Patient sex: F
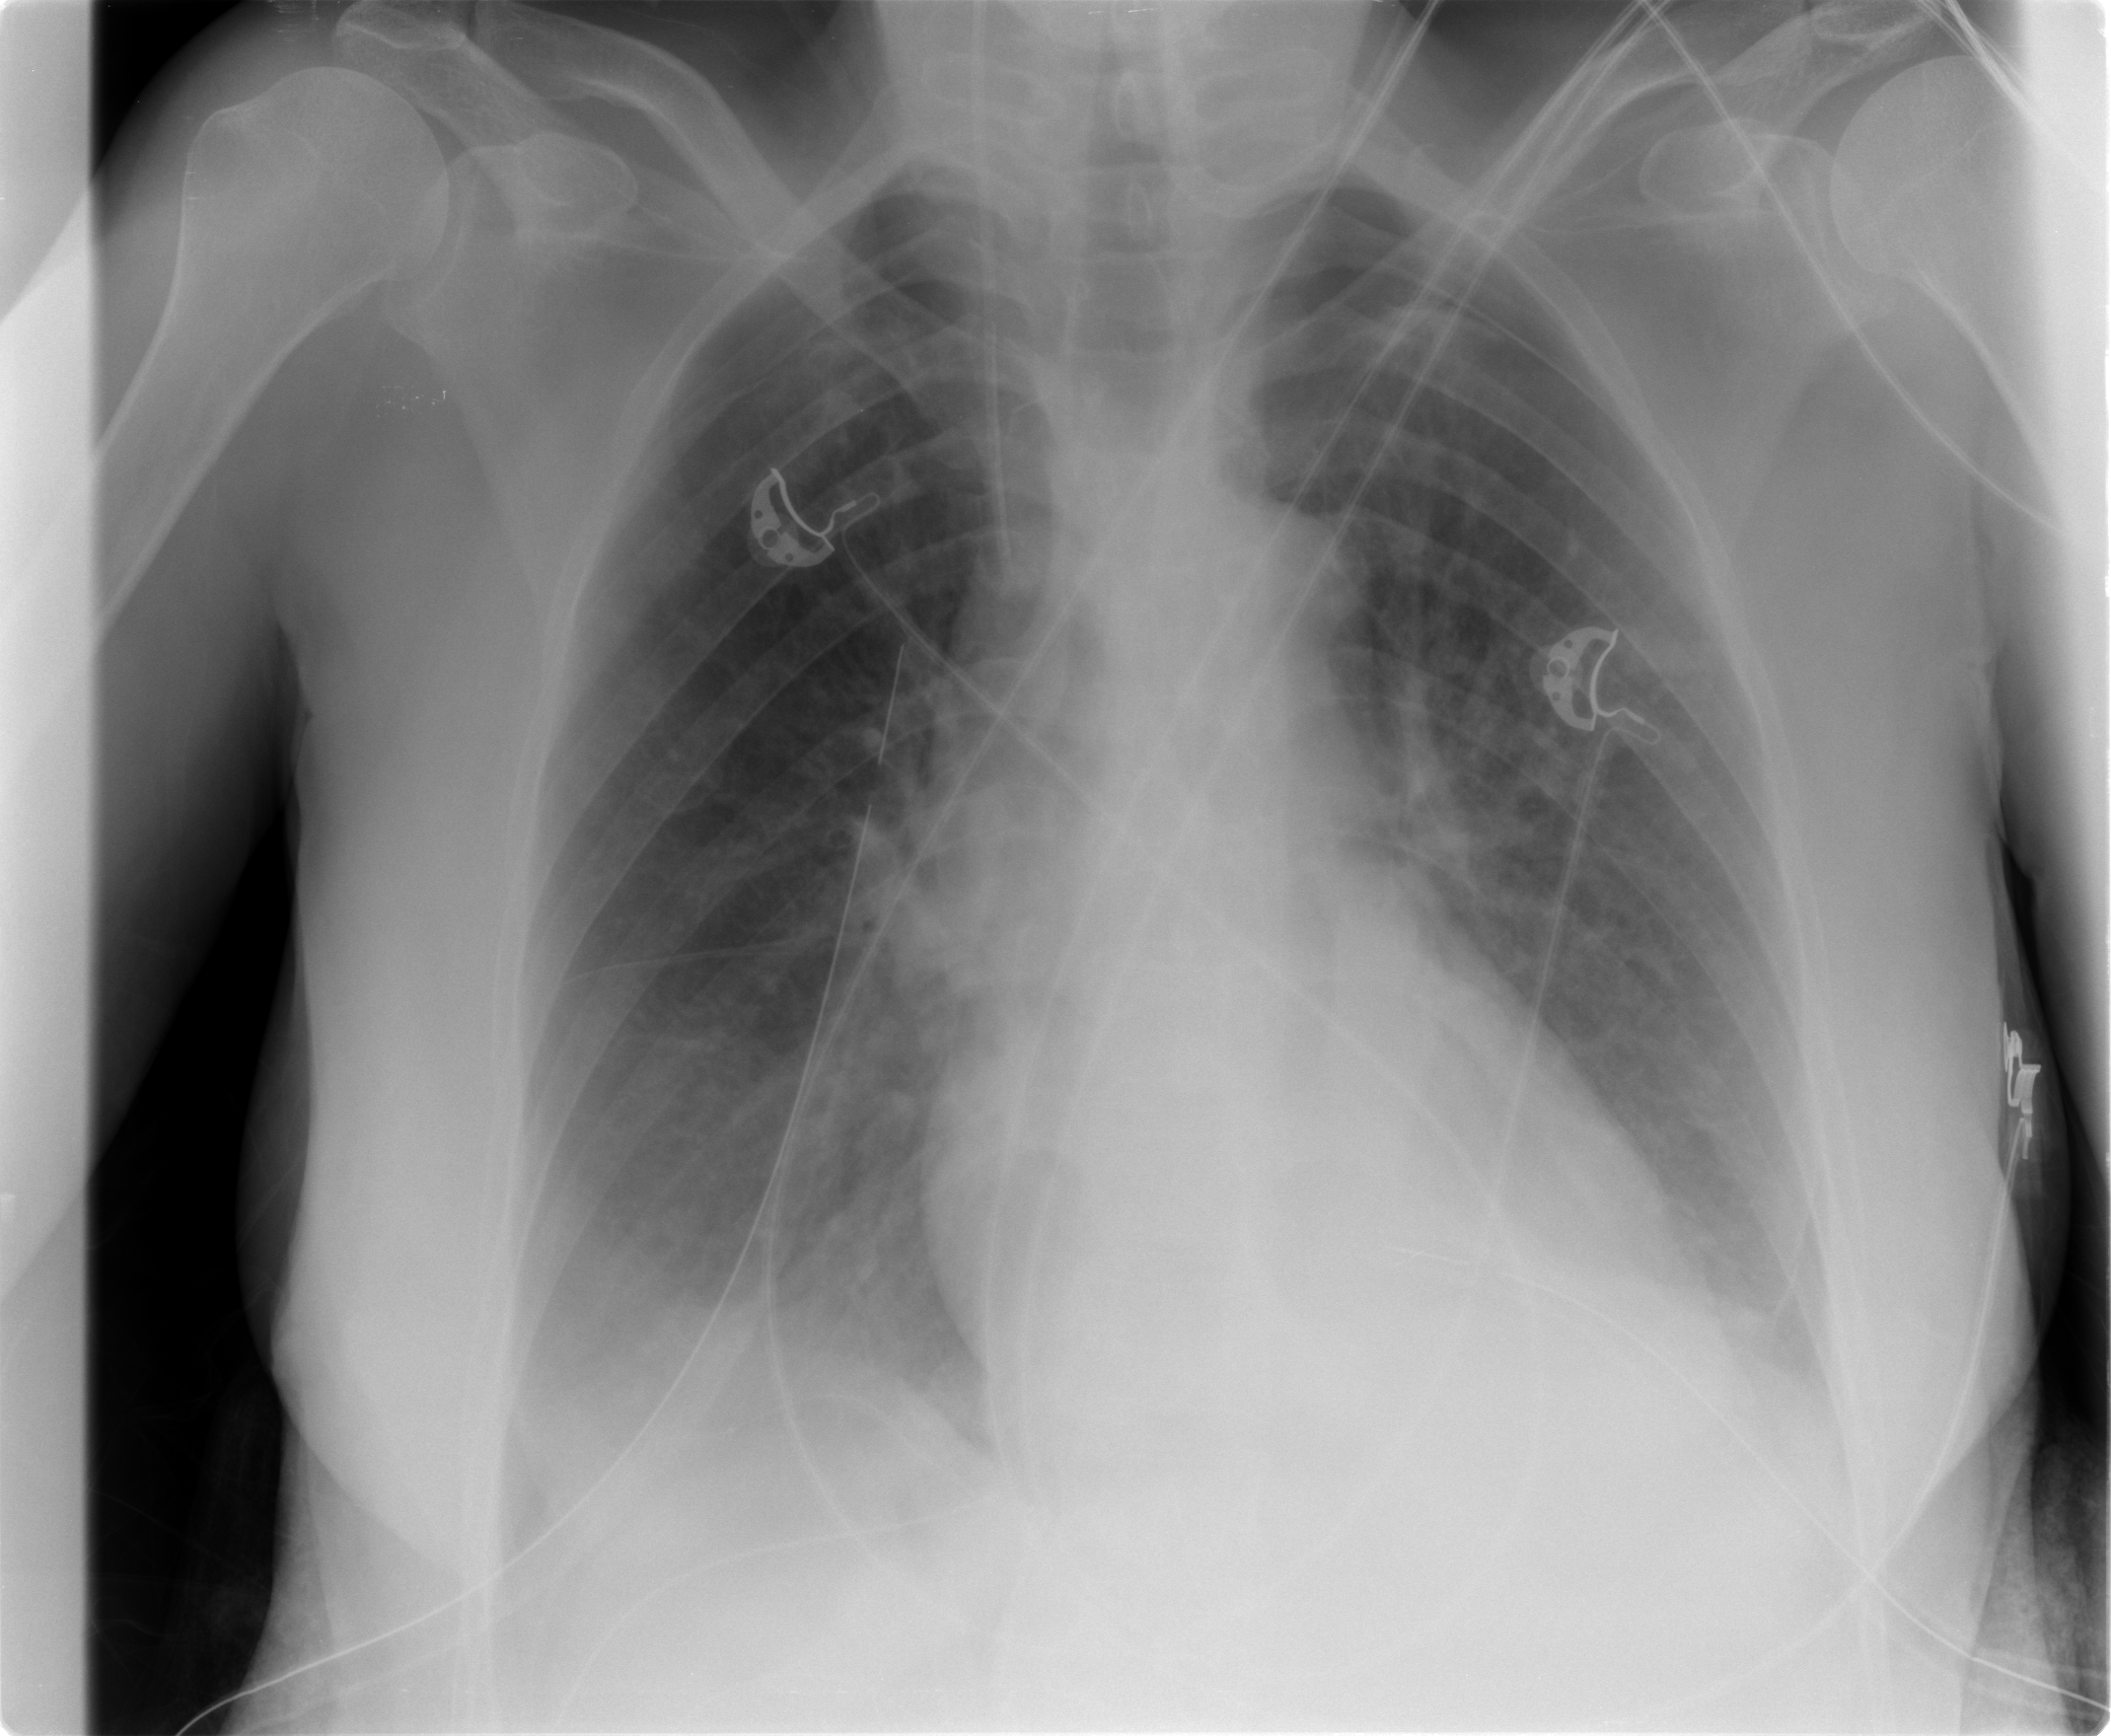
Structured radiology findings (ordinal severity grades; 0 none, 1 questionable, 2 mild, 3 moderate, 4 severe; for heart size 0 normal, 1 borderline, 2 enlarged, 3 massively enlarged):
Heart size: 0
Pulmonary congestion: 2
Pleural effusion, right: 2
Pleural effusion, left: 2
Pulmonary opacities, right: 0
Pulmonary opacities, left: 0
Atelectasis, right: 2
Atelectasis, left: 2